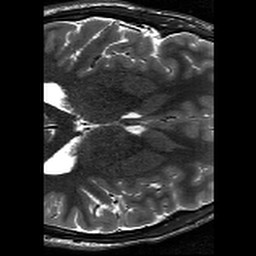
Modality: T2w
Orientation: axial
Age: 19
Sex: male
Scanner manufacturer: siemens
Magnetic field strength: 3 T
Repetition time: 11.39 s
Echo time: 0.09 s